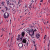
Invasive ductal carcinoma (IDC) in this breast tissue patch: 1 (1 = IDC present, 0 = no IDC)